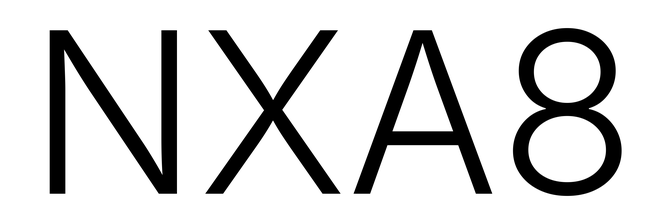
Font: Inter_Light